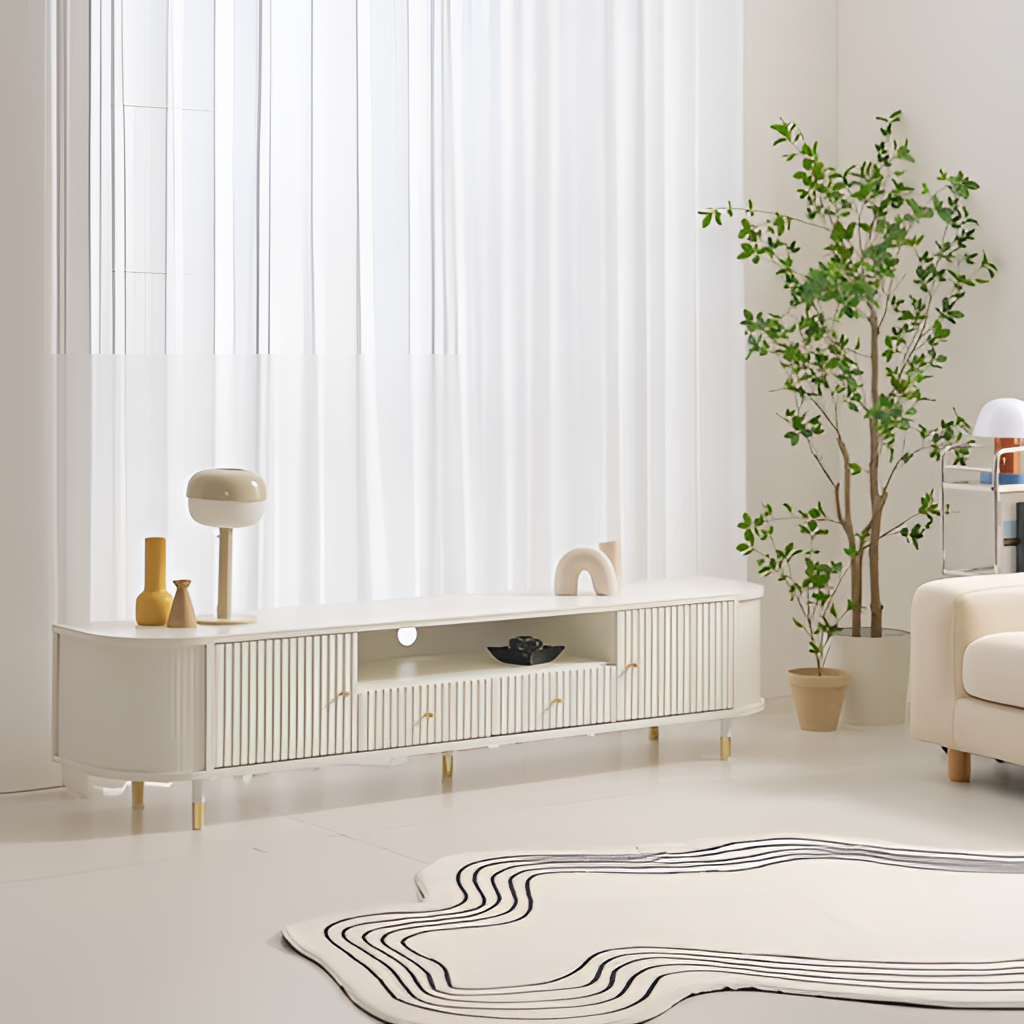
white wood TV console, living room, minimalist, white tile flooring, with large square pattern, white fabric wallpaper, with solid pattern